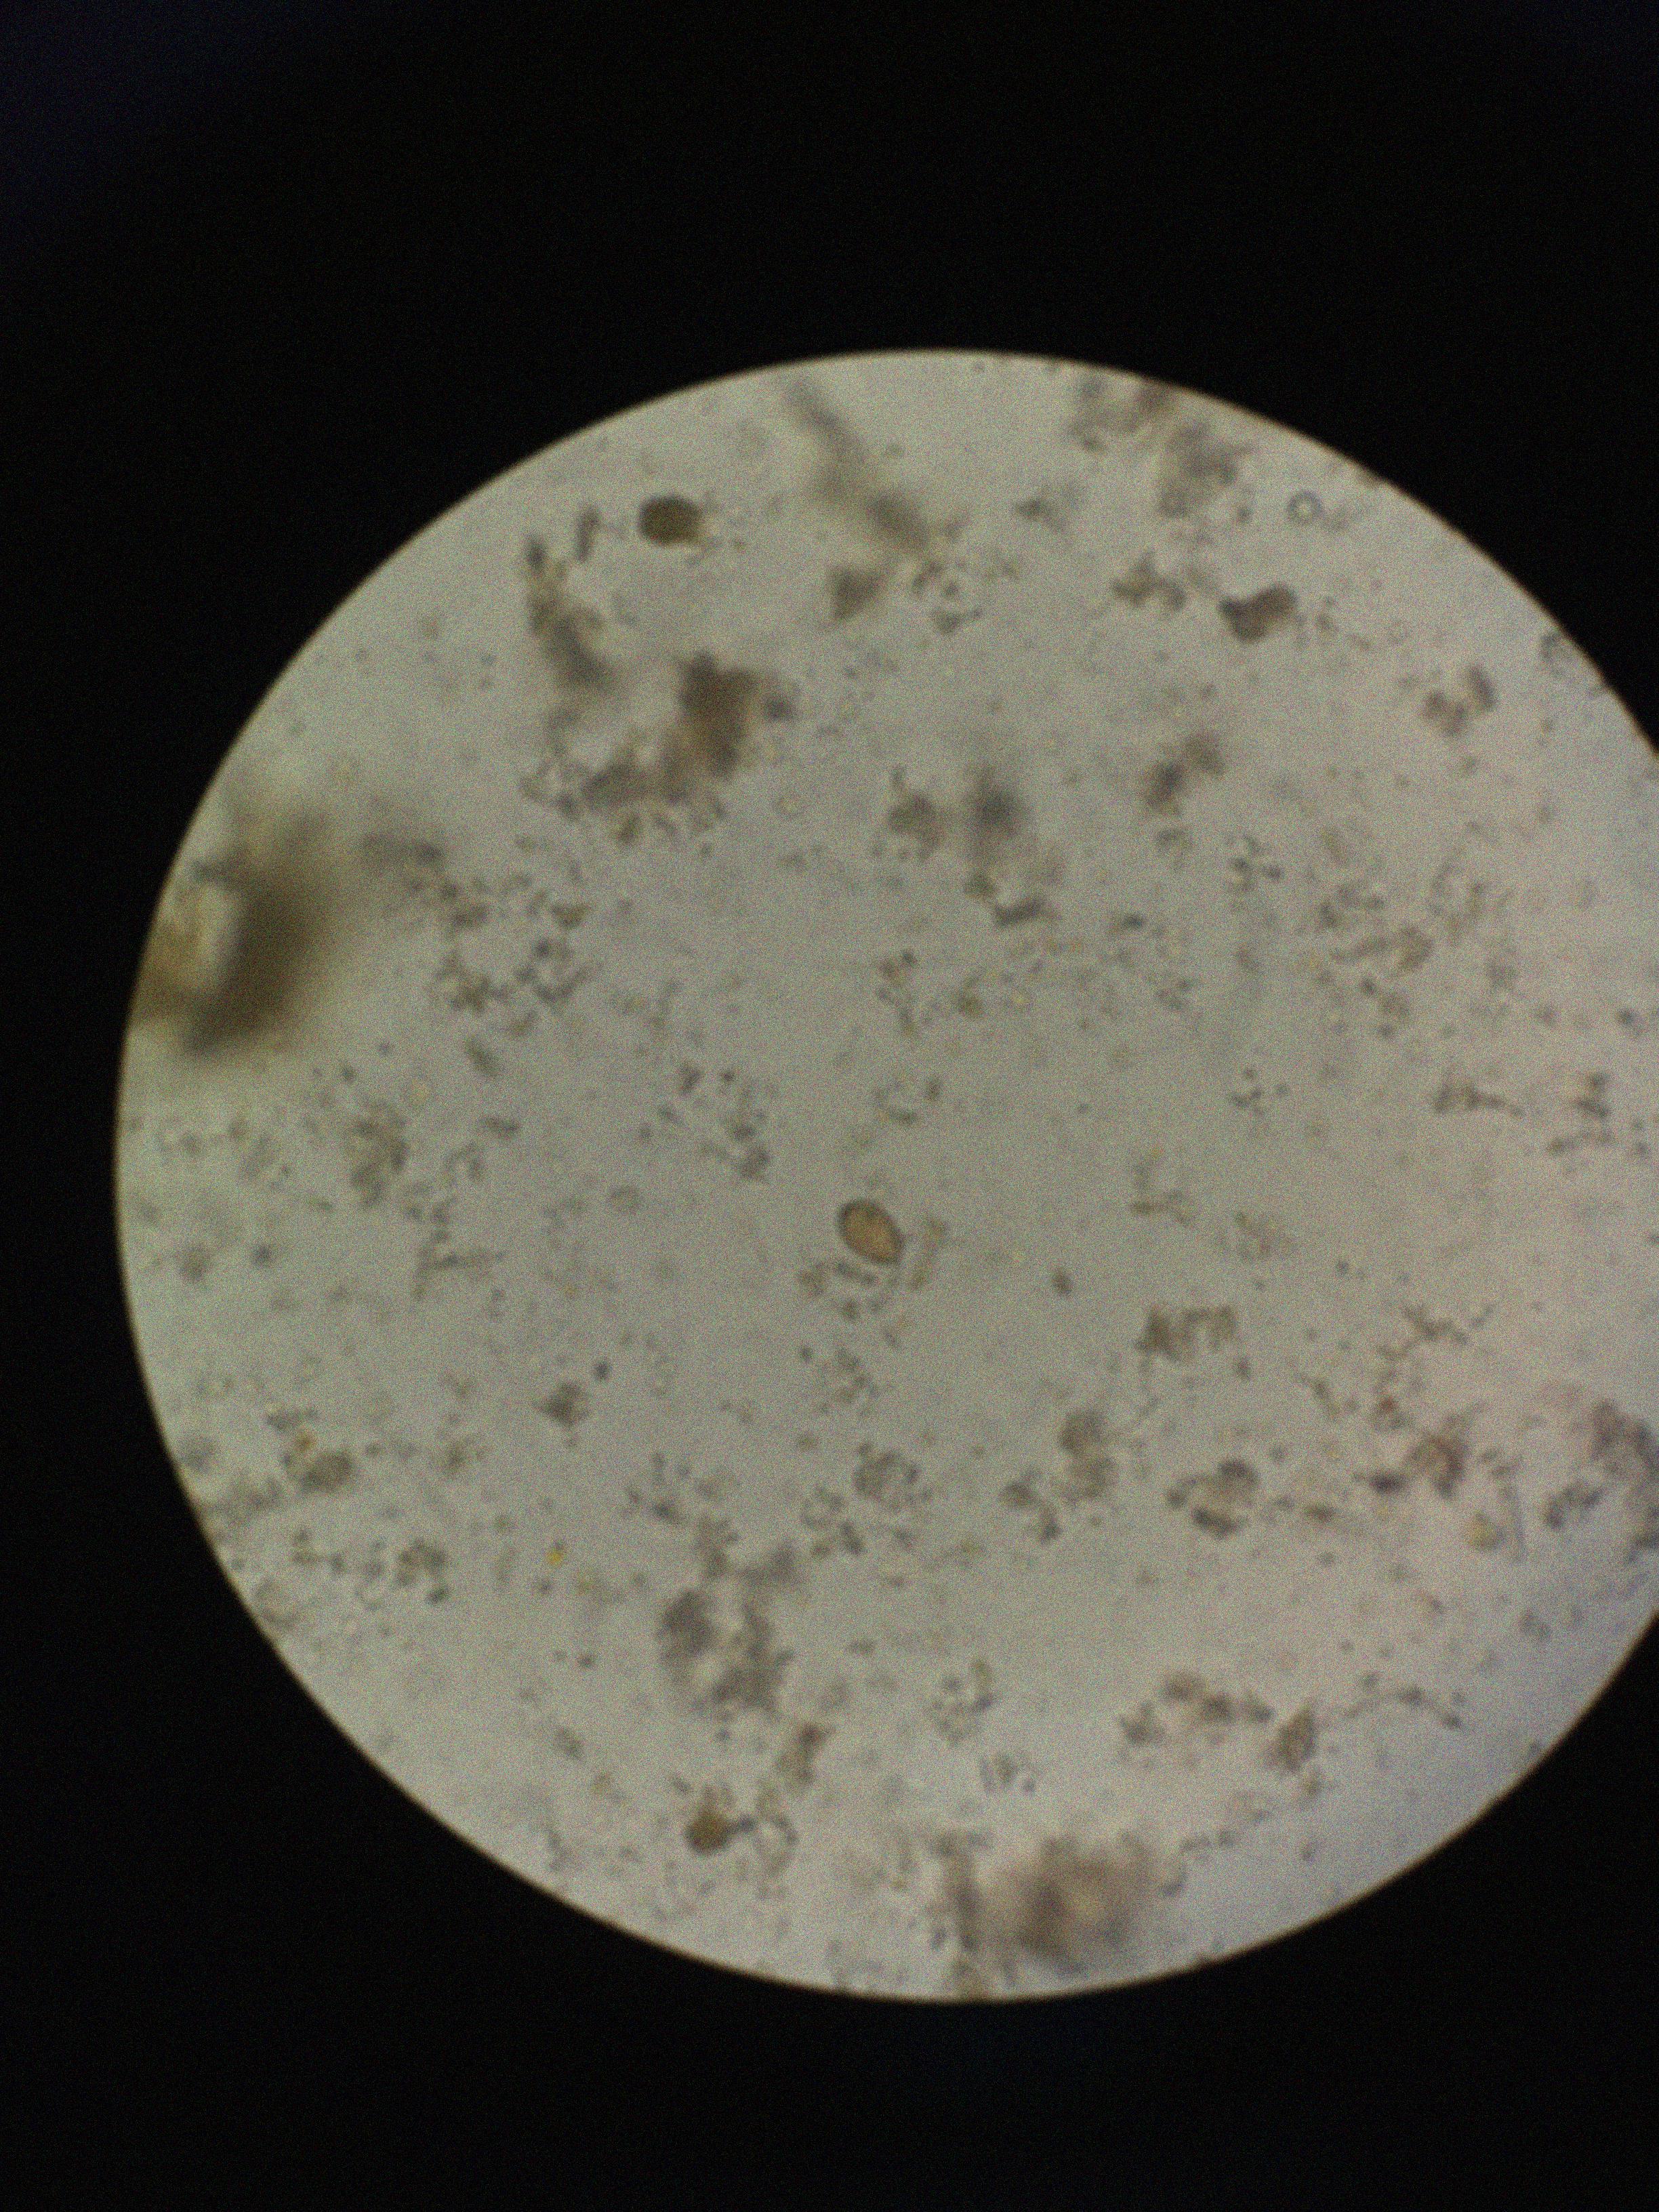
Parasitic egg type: Opisthorchis viverrine